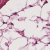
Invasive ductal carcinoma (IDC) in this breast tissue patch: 0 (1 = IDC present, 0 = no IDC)